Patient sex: M
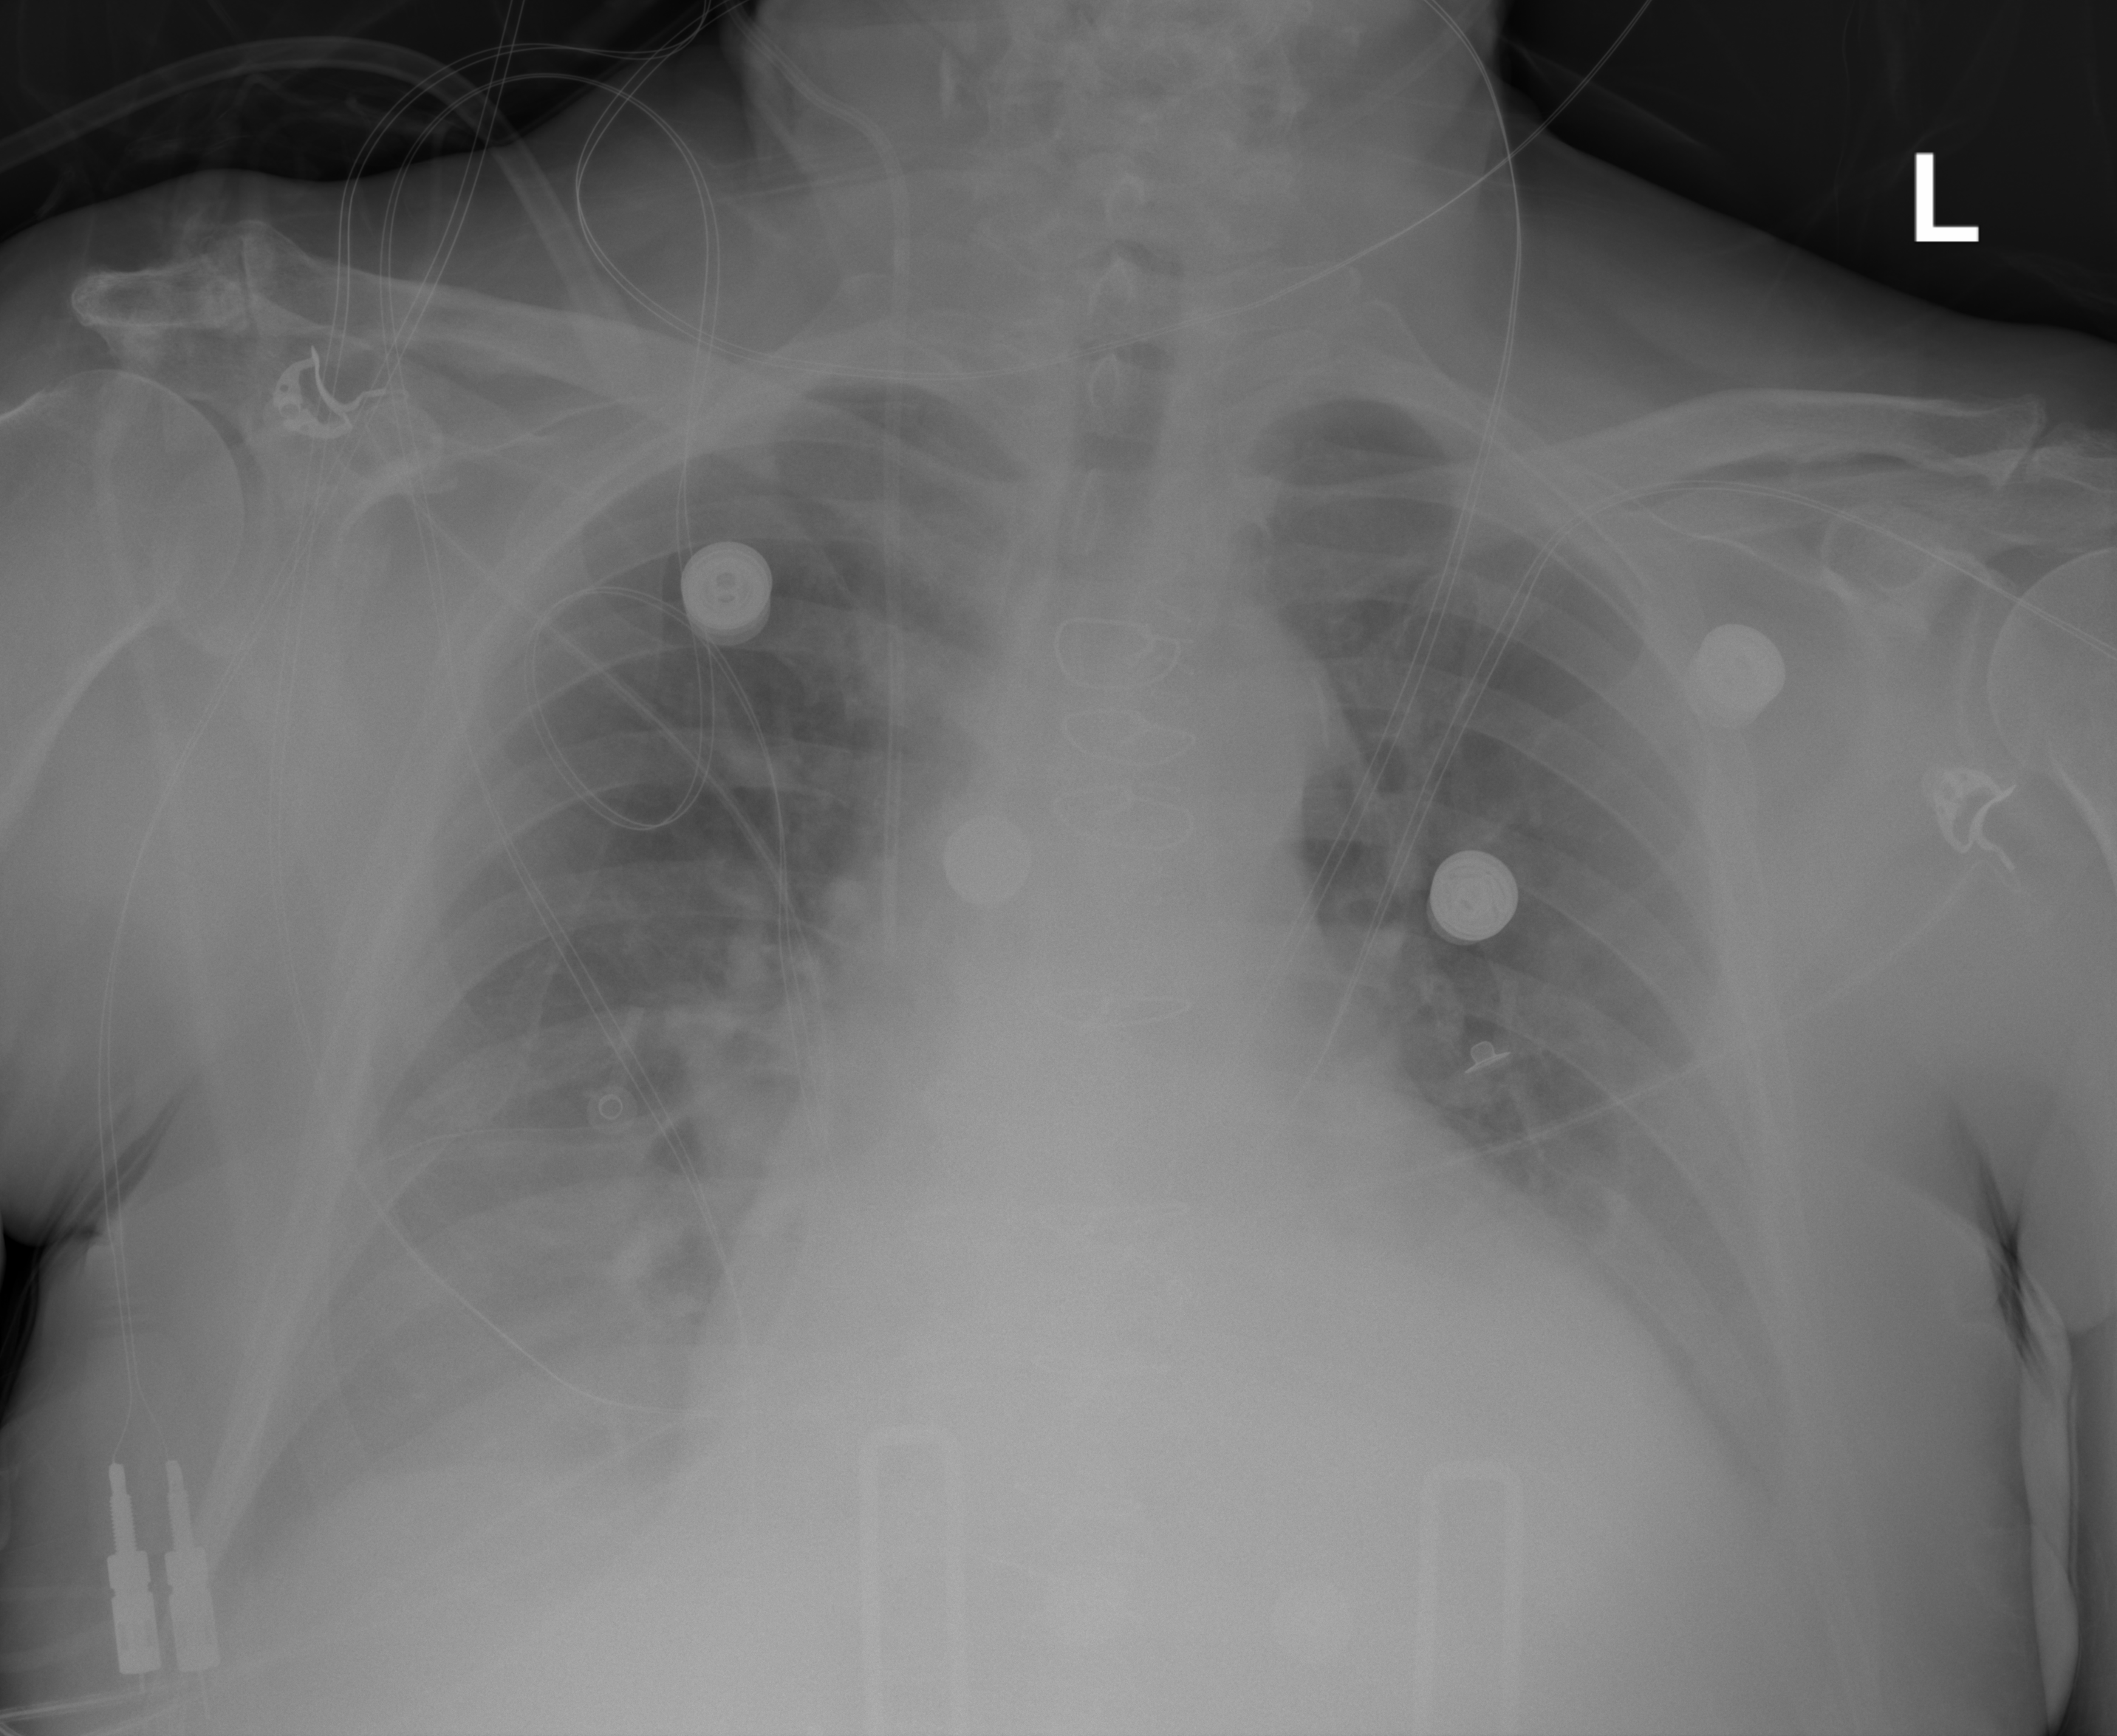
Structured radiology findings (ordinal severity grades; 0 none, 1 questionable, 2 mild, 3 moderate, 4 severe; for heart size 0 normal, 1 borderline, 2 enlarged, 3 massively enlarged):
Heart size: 2
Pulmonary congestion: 0
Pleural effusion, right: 2
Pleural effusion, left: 2
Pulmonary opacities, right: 2
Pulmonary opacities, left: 0
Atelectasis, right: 2
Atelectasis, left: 2